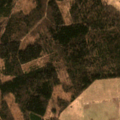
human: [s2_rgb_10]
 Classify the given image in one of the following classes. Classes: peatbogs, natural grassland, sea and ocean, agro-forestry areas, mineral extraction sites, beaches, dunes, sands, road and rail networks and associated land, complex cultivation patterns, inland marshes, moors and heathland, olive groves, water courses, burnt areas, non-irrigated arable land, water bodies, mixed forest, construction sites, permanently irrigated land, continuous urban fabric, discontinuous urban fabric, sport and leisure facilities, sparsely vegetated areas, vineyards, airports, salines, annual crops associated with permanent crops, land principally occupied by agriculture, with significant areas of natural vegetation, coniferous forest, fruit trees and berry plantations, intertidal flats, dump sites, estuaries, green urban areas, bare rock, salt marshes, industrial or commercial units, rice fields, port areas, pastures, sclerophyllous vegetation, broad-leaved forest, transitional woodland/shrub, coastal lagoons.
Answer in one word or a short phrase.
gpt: pastures, land principally occupied by agriculture, with significant areas of natural vegetation, coniferous forest, mixed forest, transitional woodland/shrub